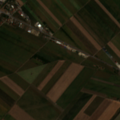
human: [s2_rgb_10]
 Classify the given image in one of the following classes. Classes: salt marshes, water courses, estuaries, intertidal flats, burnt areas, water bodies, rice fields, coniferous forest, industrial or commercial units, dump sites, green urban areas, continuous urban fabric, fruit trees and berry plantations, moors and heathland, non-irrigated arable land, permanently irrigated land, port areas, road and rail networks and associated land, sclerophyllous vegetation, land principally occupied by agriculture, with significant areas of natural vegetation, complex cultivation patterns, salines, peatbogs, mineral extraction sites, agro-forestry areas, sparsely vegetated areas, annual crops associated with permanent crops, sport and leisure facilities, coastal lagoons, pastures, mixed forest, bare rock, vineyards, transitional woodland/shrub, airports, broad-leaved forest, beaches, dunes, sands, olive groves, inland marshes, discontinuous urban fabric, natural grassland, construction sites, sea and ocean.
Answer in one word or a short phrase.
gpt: discontinuous urban fabric, non-irrigated arable land, complex cultivation patterns